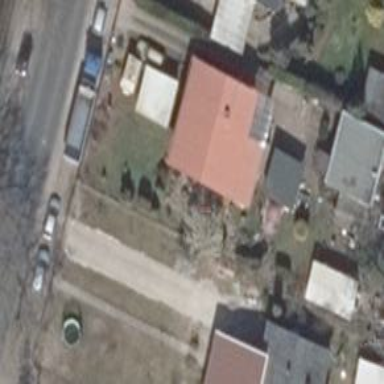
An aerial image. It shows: Detached building.